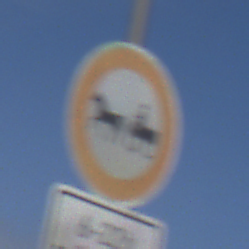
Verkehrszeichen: VerbotGespannfuhrwerke
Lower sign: ZeitangabenMitBeschraenkungAufWochentage4
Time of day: Midday
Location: Outdoor (Nature)
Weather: PartlyCloudy
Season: NotSpecified
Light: Natural